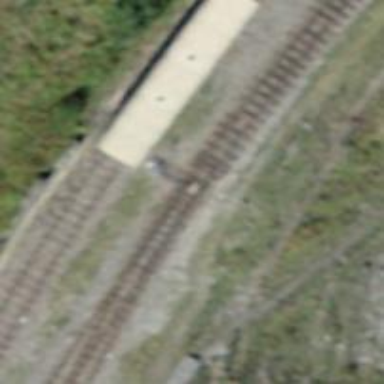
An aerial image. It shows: Preserved narrow-gauge railway.